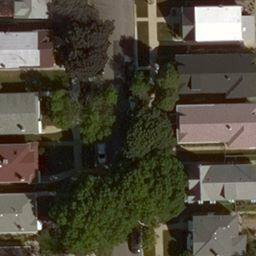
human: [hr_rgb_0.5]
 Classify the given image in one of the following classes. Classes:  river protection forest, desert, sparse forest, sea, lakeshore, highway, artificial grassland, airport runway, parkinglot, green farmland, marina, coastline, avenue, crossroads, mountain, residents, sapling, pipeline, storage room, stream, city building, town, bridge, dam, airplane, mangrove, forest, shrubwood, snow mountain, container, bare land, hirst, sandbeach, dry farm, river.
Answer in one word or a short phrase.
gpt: residents